Question: I changed the AndroidManifest from
'''
android:targetSdkVersion="18"
'''
to
'''
android:targetSdkVersion="19"
'''
Now i have a issue with my transparent actionbar using a png
this i the actionbar layout i want to, on a N4 with v18:

and this is the actionbar on v19 on the n5, there is a "little" transparency, but not full:
<URL>
This is my theme setup in values/styles.xml:
'''
<style name="MyTheme" parent="Theme.Sherlock.Light">
<item name="windowActionBarOverlay">true</item>
<!-- Actionbar Background -->
<item name="actionBarStyle">@style/My.Actionbar</item>
</style>
<style name="My.Actionbar" parent="Widget.Sherlock.Light.ActionBar.Solid">
<item name="background">@drawable/actionbarbg</item>
<item name="android:background">@drawable/actionbarbg</item>
</style>
'''
and this in the values-v19/styles.xml
'''
<style name="MyTheme" parent="Theme.Sherlock.Light">
<item name="actionBarStyle">@style/My.Actionbar</item>
<item name="android:actionBarStyle">@style/My.Actionbar</item>
<item name="windowActionBarOverlay">true</item>
<item name="android:windowActionBarOverlay">true</item>
</style>
<style name="My.Actionbar" parent="Widget.Sherlock.Light.ActionBar.Solid">
<item name="android:background">@drawable/actionbarbg</item>
</style>
'''
If i change back the targetSdk to 18, it also works on the Nexus5
Any Idea whats my mistake?
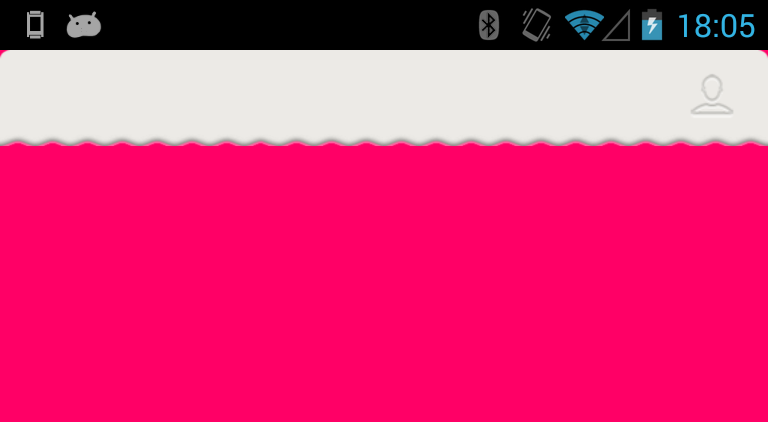
Answer: The issue you are seeing is that there is a drop shadow that normally sits below the action bar. You can remove it by adding
'''
<item name="android:windowContentOverlay">@null</item>
'''
to the styles for your apptheme in the values-v19 folder.
Source: <URL>